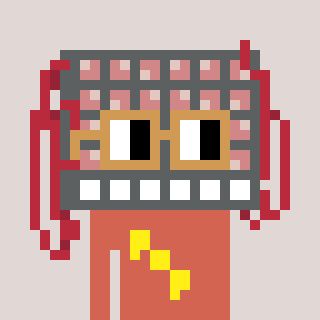
a pixel art character with square brown glasses, a turing-shaped head and a peachy-colored body on a warm background